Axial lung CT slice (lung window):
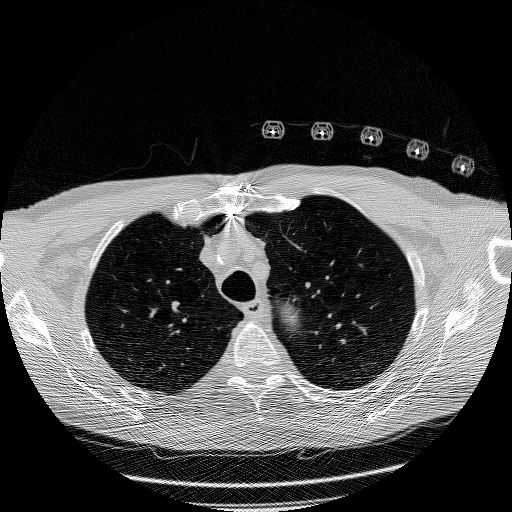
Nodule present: no